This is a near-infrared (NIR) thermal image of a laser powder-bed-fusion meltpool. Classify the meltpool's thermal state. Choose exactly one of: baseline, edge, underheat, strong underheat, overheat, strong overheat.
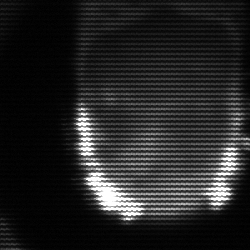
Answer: baseline